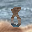
Label: 8